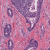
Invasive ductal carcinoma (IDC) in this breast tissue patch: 0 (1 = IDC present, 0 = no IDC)